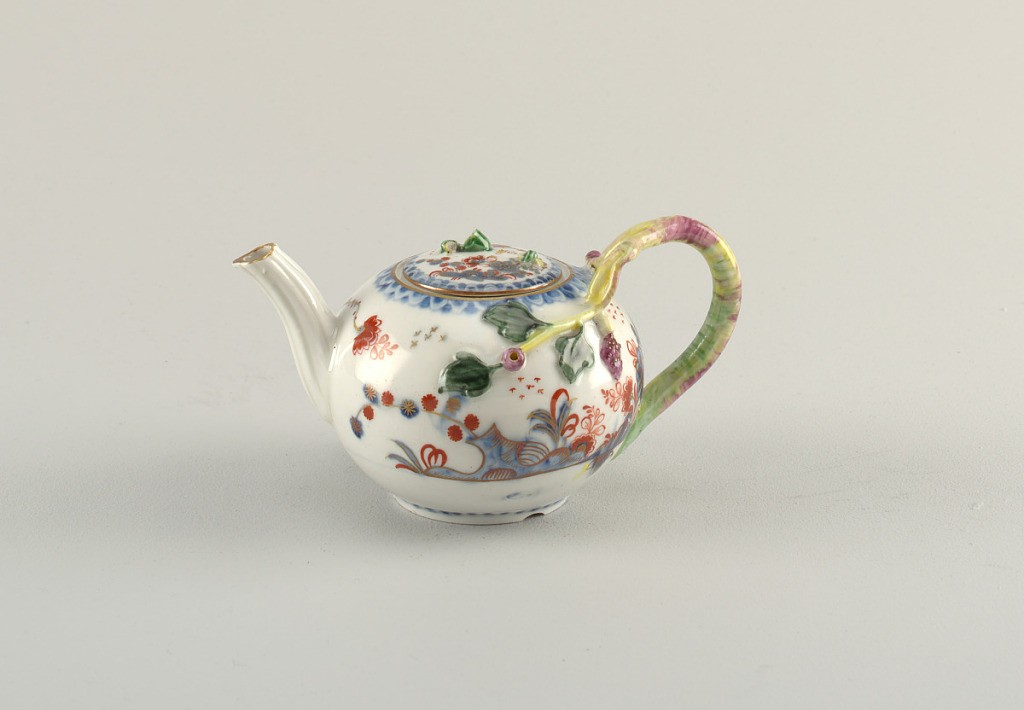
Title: Teapot
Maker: Cozzi Porcelain Factory, Italian, 1763 – 1812
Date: ca. 1765
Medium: hard paste porcelain, vitreous enamel, gold
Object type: Teapot
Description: Globular teapot with vine form handle extending onto the body of the teapot with applied grapes and leaves.  The sides are decorated with Imari style trailing flowers below, a blue scalloped border at top. The matching lid applied with branch form handle (broken).